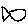
Label: fish